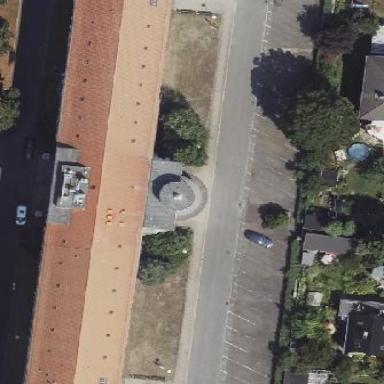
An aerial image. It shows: School building with hipped roof design.